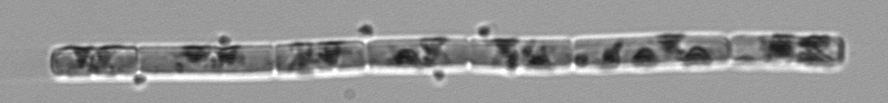
Label: Guinardia_delicatula